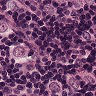
Metastatic tissue present: yes